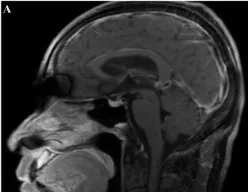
(A-C) Postoperative follow-up magnetic resonance imaging.
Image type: radiology (mri)